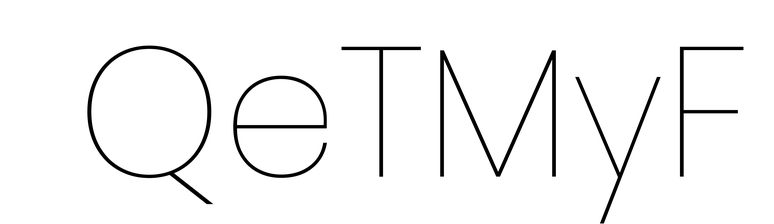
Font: Poppins-Thin